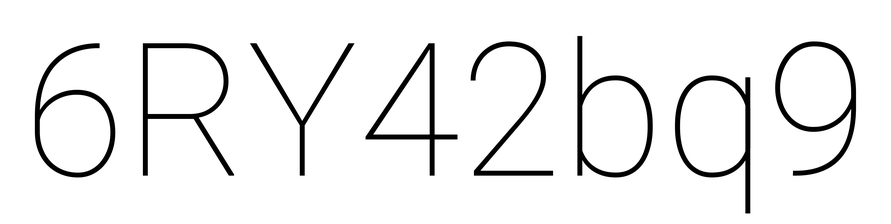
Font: Roboto_Thin